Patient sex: M
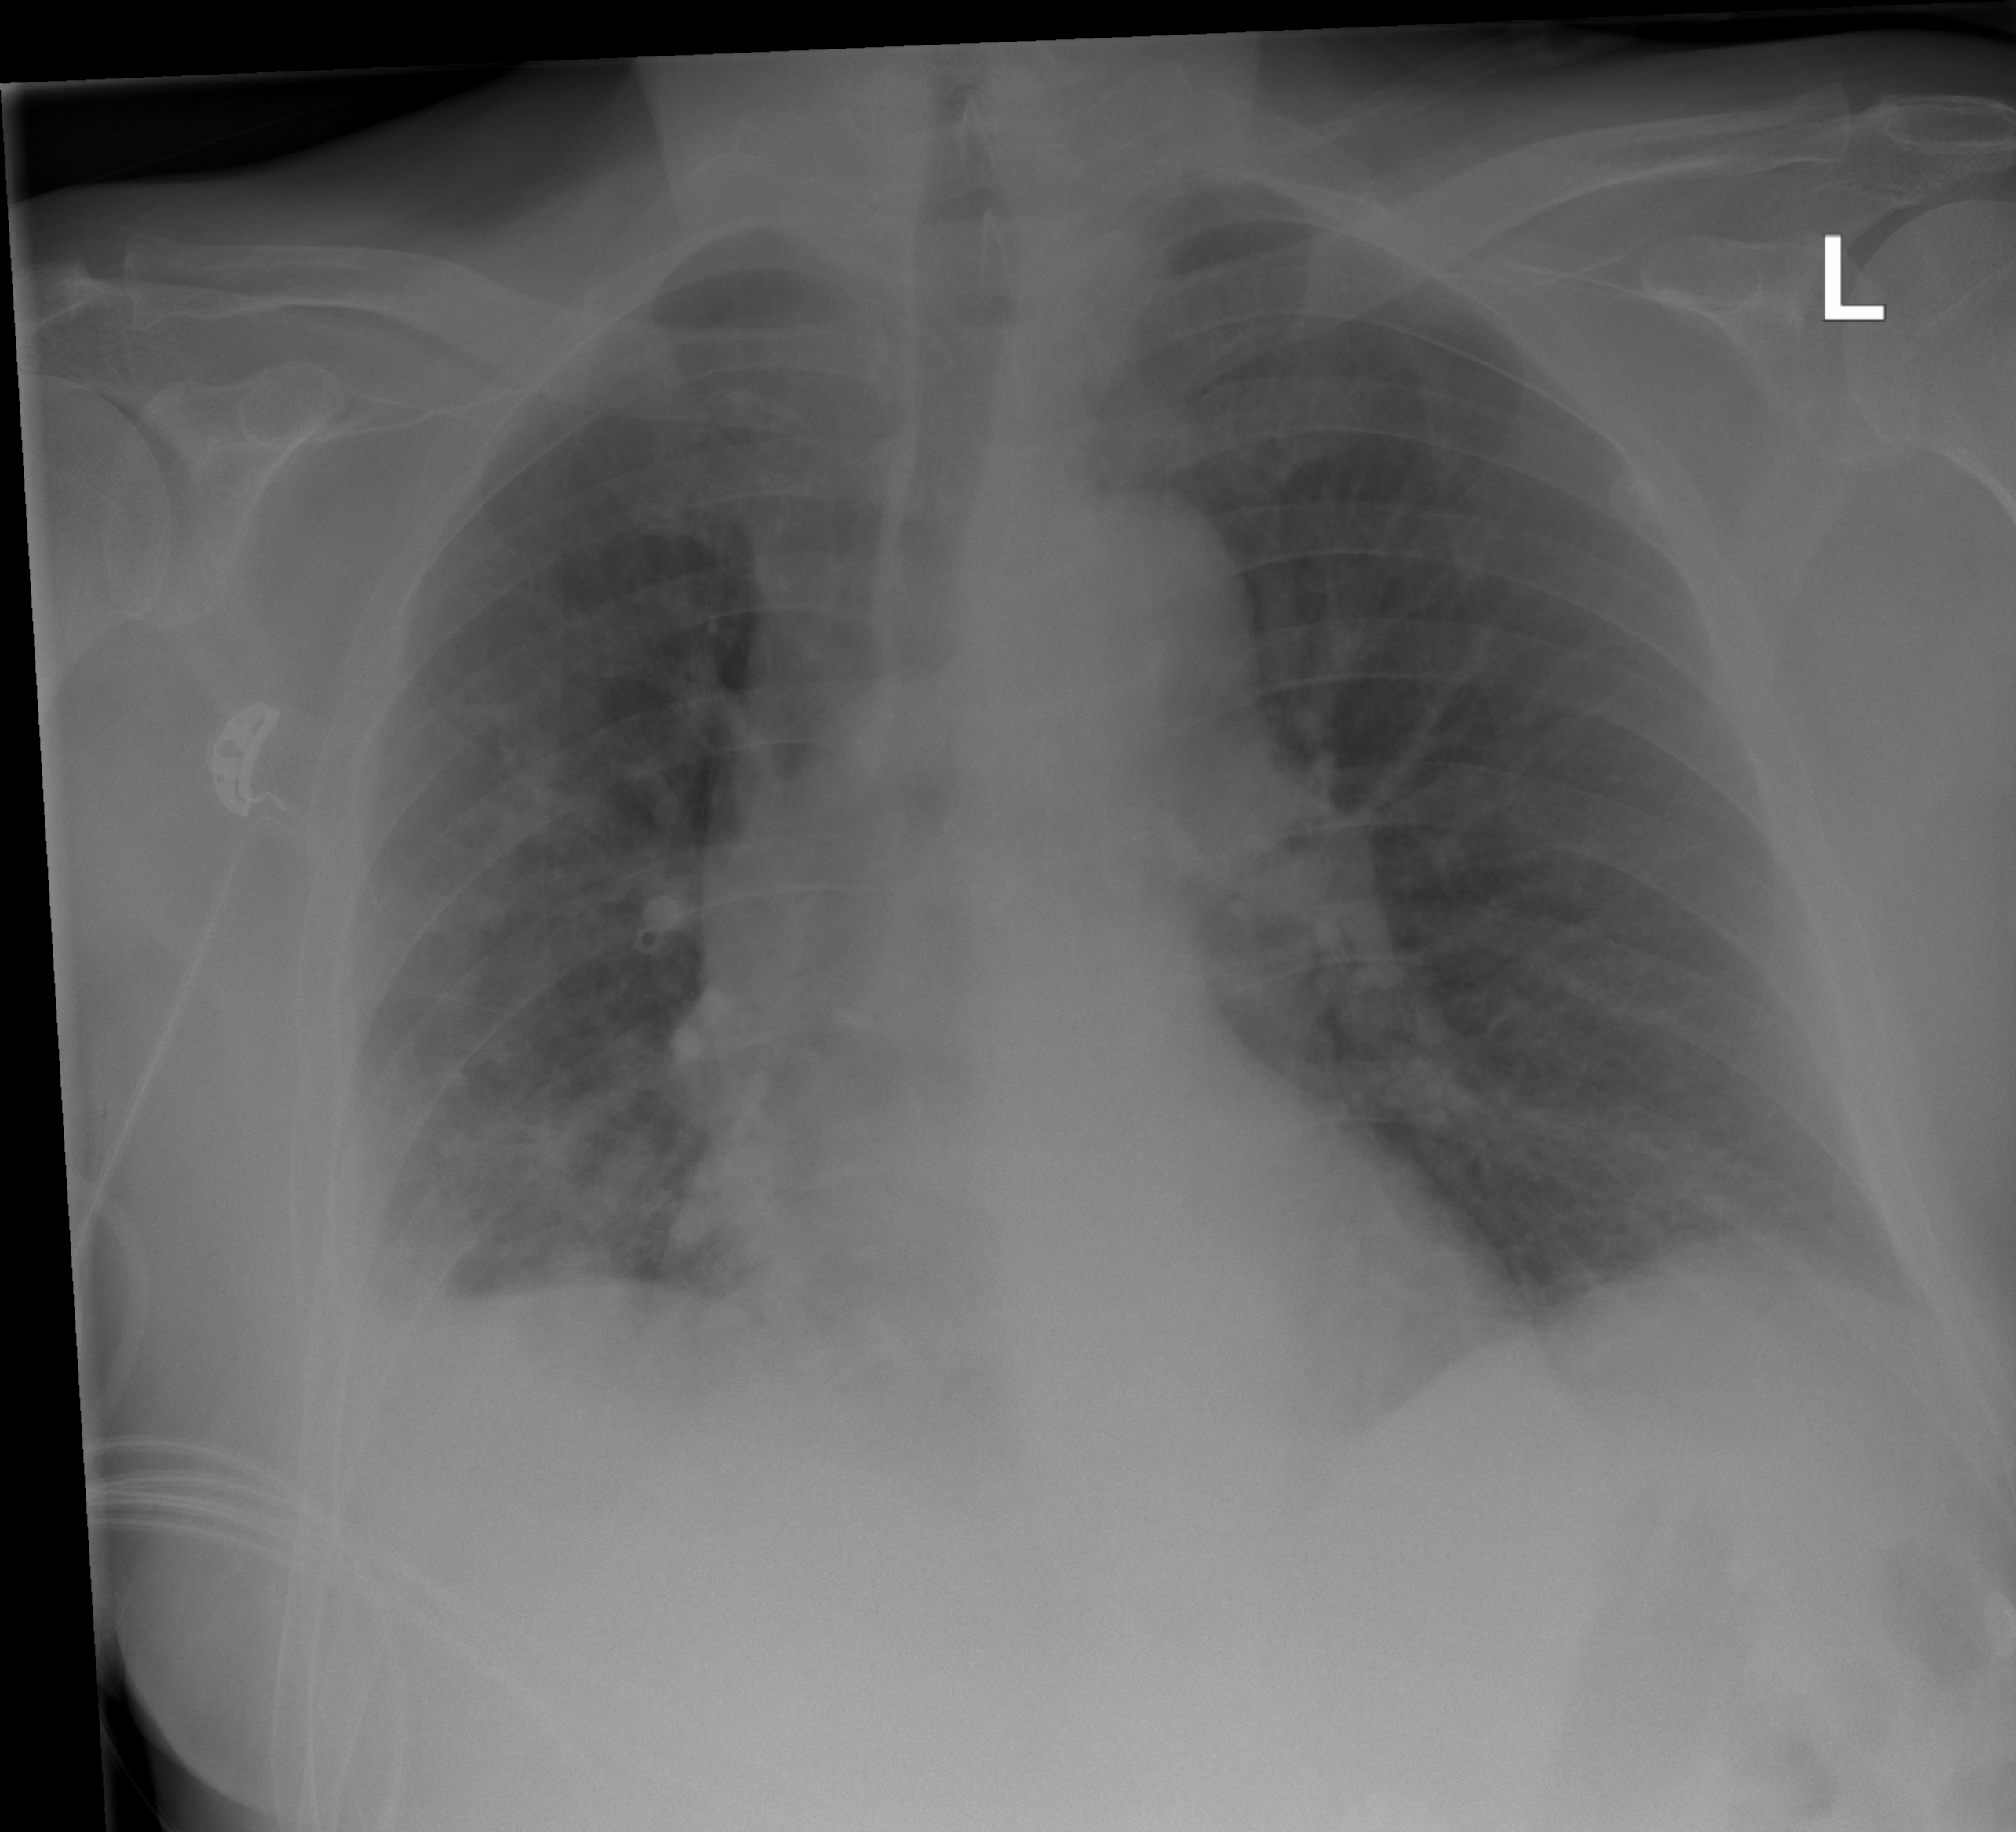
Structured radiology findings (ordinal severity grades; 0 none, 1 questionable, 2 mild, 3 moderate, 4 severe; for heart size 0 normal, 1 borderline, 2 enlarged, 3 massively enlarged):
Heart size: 1
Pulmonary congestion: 0
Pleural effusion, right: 1
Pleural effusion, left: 0
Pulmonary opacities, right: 3
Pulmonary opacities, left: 0
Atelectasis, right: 0
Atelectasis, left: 0